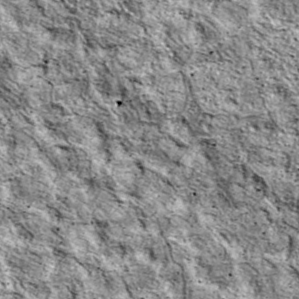
Label: non_frost